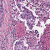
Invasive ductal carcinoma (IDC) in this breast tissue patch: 0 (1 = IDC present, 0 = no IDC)